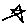
Label: star